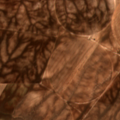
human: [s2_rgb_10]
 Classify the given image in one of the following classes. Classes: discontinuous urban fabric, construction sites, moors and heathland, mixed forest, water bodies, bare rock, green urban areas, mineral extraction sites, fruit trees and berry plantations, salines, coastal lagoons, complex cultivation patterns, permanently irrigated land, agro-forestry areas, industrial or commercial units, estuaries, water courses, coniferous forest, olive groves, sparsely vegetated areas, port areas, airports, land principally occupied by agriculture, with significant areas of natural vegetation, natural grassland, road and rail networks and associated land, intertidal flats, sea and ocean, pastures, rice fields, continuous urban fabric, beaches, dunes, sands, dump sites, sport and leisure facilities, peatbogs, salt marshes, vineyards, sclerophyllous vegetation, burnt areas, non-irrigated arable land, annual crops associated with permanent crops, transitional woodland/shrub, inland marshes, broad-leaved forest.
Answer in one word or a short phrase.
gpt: non-irrigated arable land, permanently irrigated land